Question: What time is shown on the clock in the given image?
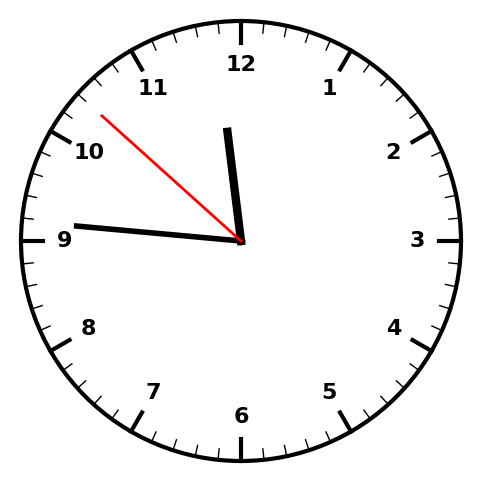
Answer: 11:45:52